Interaction volume radius: 10 \u00c5
Interaction volume height: 40 \u00c5
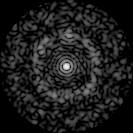
Disorder parameter: 0.8072